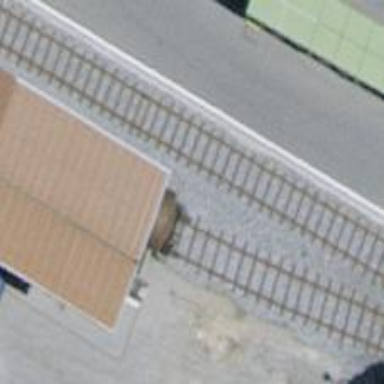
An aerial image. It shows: Single railway spur track.